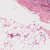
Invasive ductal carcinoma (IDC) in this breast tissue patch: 1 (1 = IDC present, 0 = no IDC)